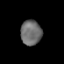
Tissue: prostate
Cell type: T cells
Senescence score: 0.2911
Nuclear area (px): 510
Mean DAPI intensity: 108.814